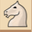
Piece: wN